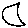
Label: moon